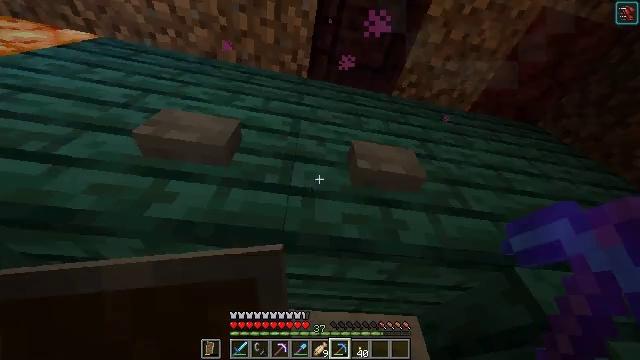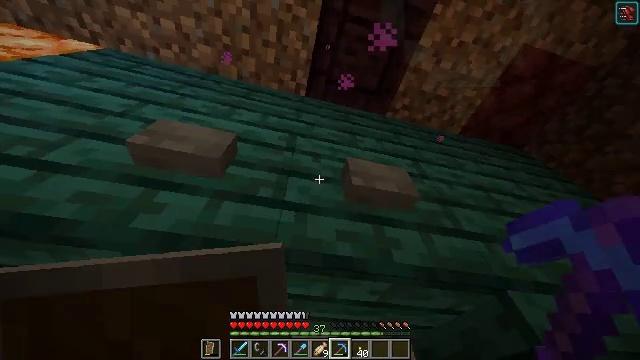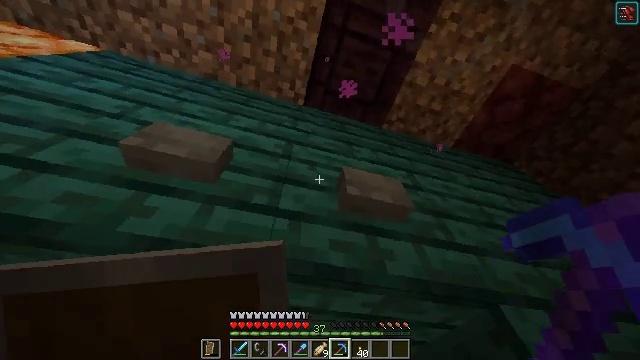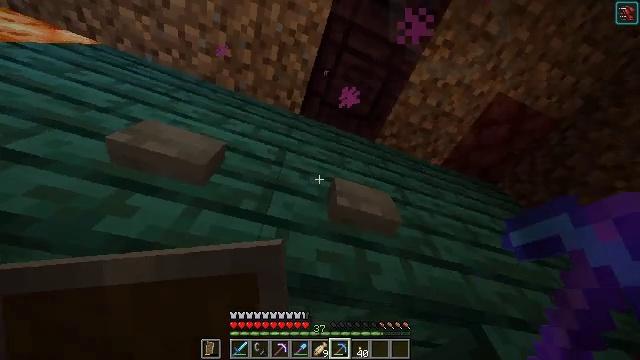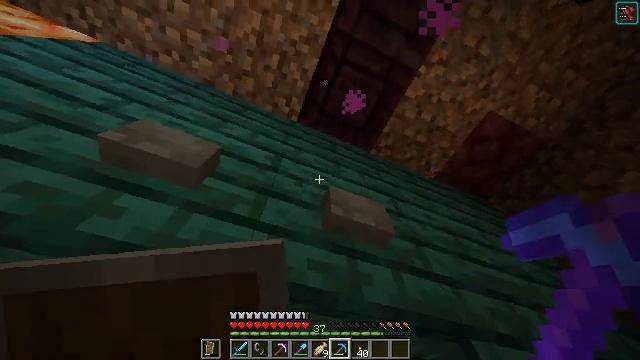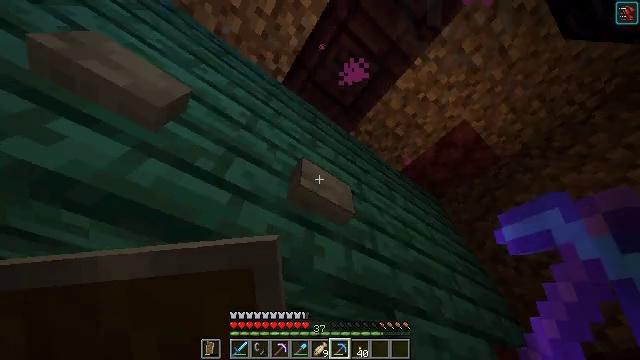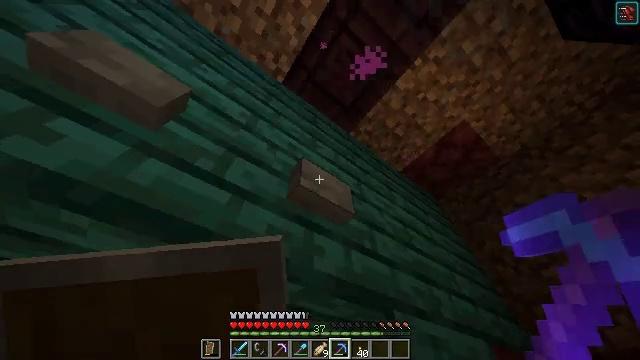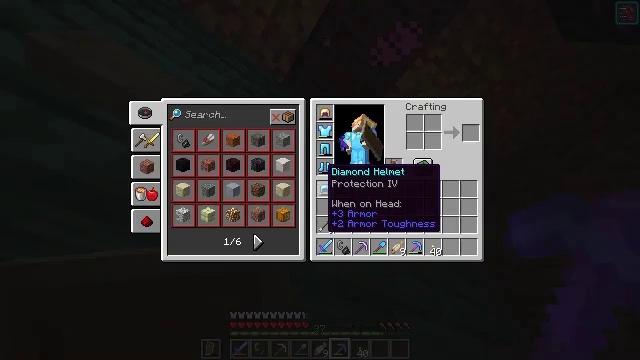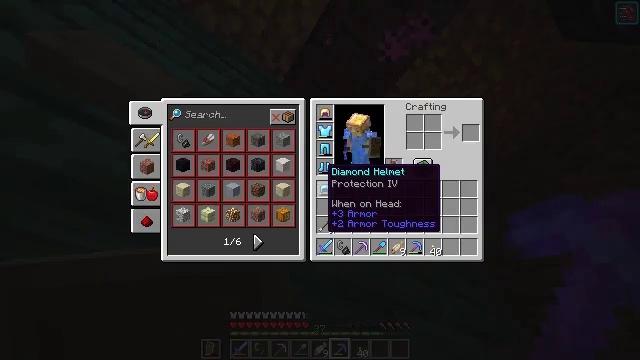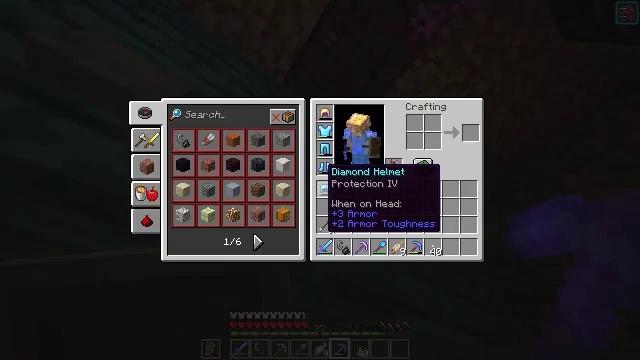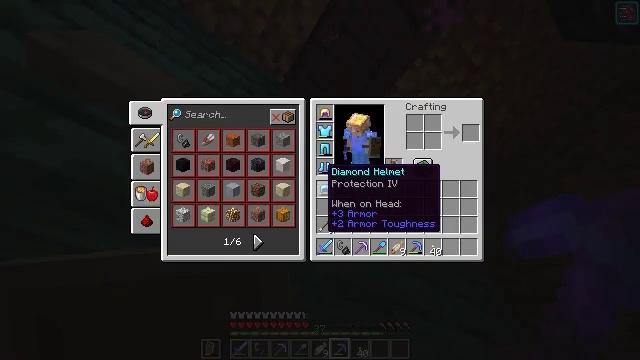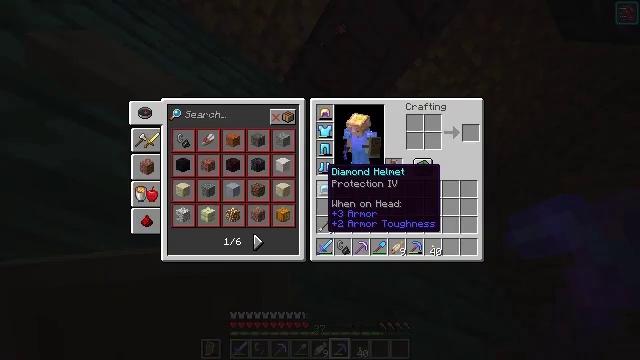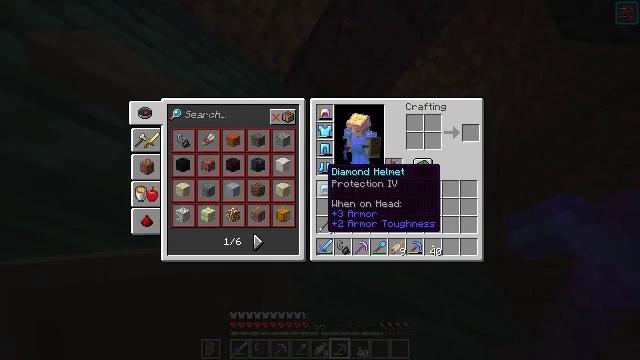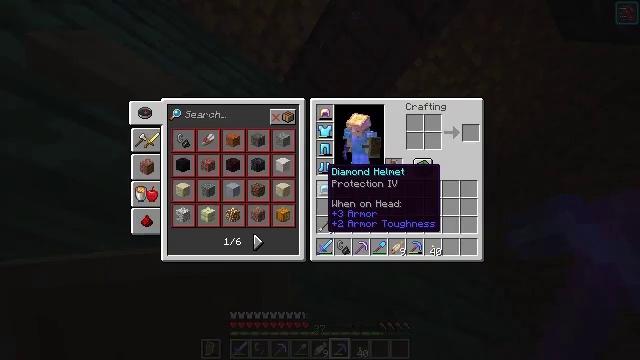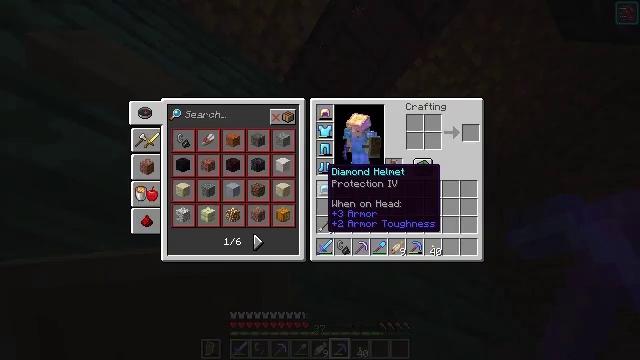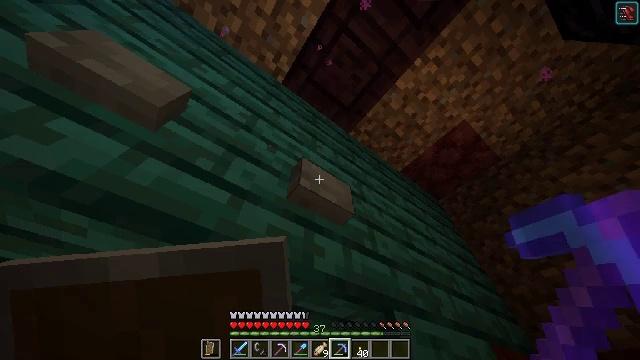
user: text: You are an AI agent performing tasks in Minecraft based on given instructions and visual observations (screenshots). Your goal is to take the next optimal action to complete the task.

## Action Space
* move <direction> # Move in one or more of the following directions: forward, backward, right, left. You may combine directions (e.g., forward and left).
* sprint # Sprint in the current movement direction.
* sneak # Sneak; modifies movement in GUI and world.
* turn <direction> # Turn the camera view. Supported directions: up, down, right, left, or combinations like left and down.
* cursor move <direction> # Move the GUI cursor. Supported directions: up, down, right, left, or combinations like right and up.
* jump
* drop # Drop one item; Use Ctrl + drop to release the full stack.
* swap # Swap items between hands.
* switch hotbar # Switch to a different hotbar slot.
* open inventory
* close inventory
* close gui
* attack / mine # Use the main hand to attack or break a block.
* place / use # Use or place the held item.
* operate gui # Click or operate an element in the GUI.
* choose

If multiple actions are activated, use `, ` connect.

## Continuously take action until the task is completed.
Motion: motion action
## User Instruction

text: Collect crimson fungus as a resource.
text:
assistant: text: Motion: turn right and up
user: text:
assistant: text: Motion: turn right and up
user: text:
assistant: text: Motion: turn right and up
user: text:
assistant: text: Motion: turn right and up
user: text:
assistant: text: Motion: turn right and down
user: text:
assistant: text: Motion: no_op
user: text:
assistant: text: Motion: open inventory
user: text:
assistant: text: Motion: open inventory
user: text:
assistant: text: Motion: no_op
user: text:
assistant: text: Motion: no_op
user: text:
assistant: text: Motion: no_op
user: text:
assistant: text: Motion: no_op
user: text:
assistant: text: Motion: no_op
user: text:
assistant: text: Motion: no_op
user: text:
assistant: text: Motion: close inventory
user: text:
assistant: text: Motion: close inventory
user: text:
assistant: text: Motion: no_op
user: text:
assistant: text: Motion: no_op
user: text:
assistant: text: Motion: no_op
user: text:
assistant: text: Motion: no_op
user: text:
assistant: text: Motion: no_op
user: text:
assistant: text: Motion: use / place
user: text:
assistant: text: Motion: use / place
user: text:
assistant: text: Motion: use / place
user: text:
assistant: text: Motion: no_op
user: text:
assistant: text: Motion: no_op
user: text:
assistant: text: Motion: turn down
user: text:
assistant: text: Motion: turn left and down
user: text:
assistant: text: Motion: move forward, turn left and down
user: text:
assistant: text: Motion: move forward, turn left and down